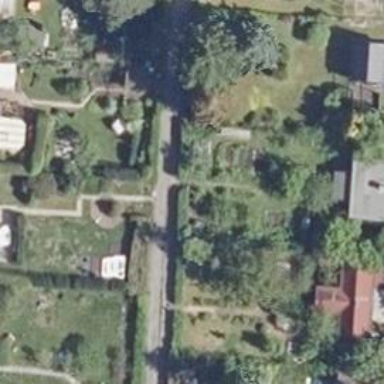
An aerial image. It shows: Plot in the allotments.